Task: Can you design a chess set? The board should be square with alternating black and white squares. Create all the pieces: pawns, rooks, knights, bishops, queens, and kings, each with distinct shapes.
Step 4703:
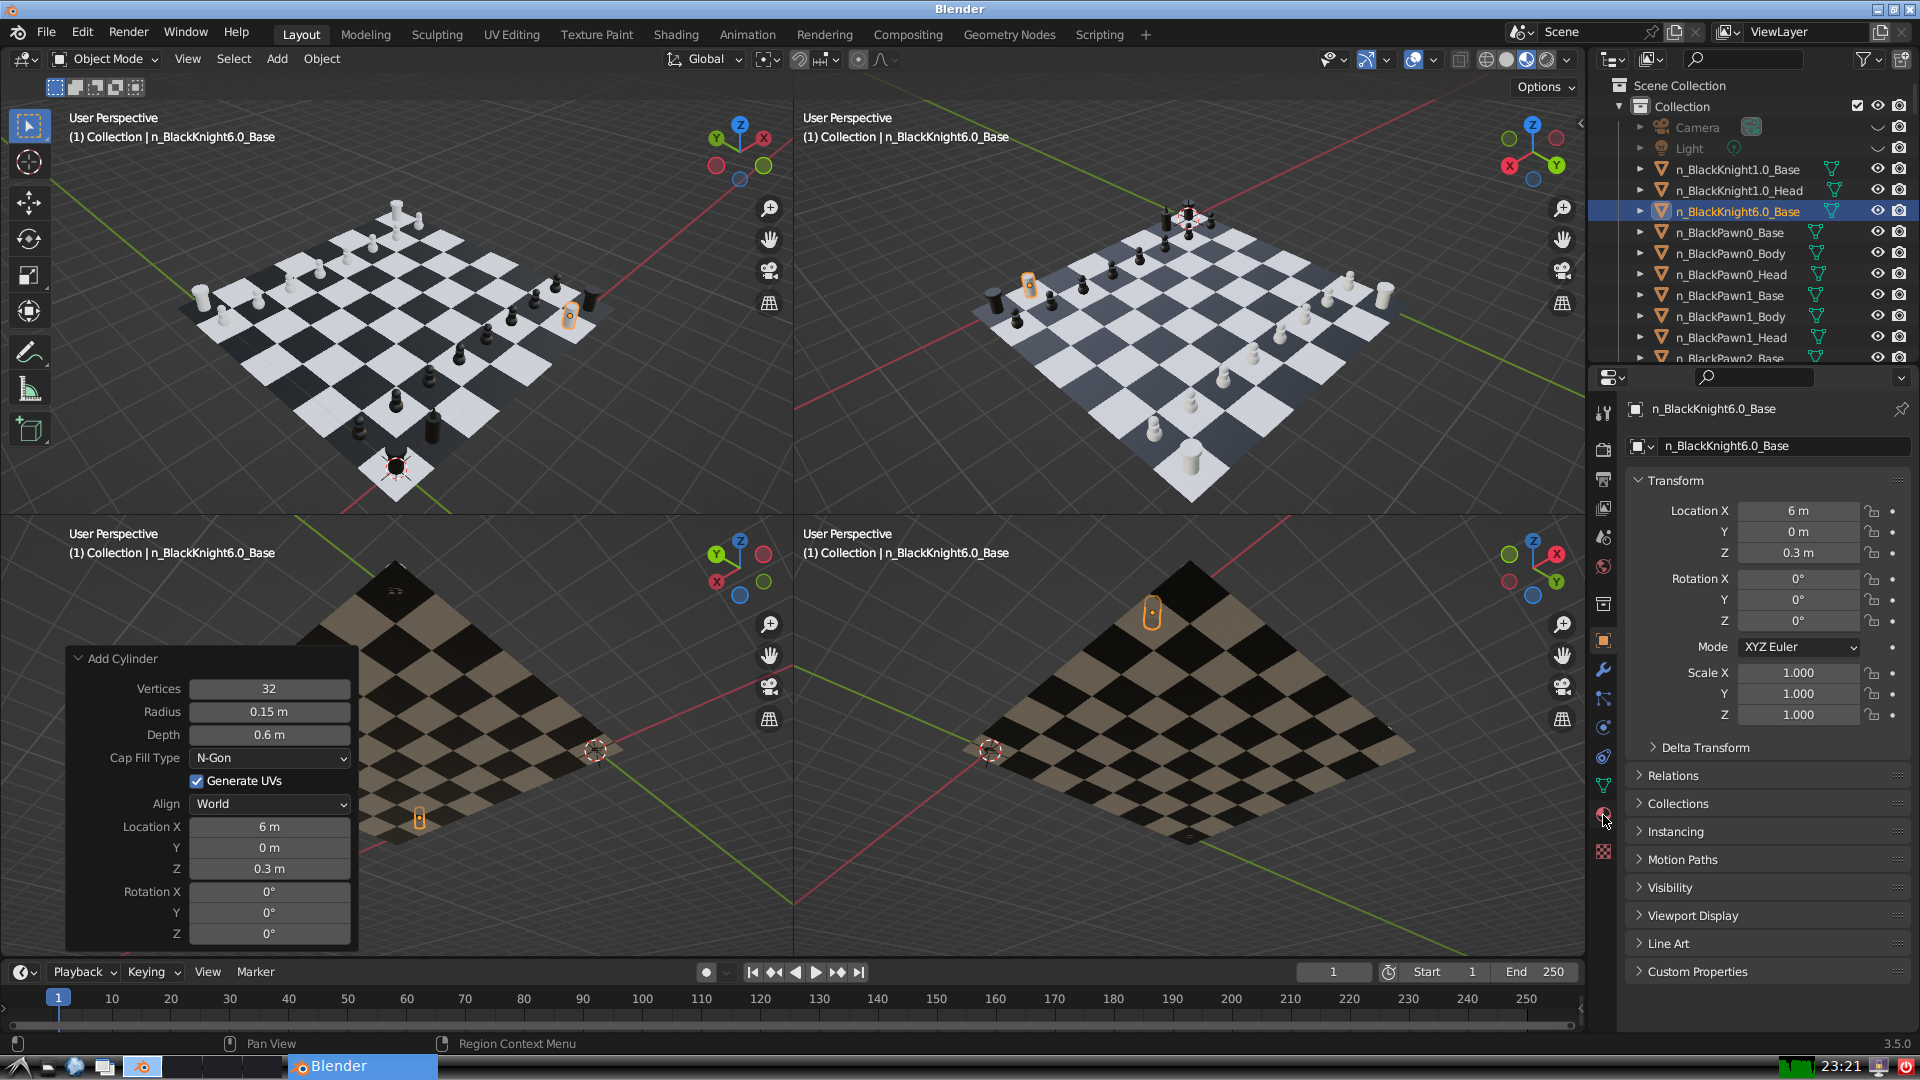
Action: click: no